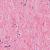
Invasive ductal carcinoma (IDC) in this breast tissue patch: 0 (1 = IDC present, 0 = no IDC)